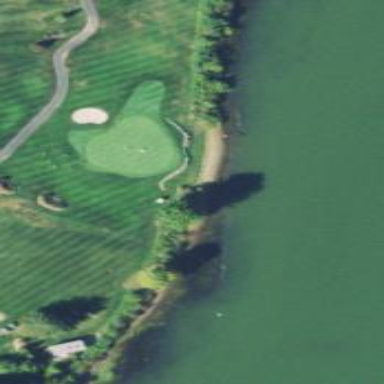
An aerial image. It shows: View of golf hole.